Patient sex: F
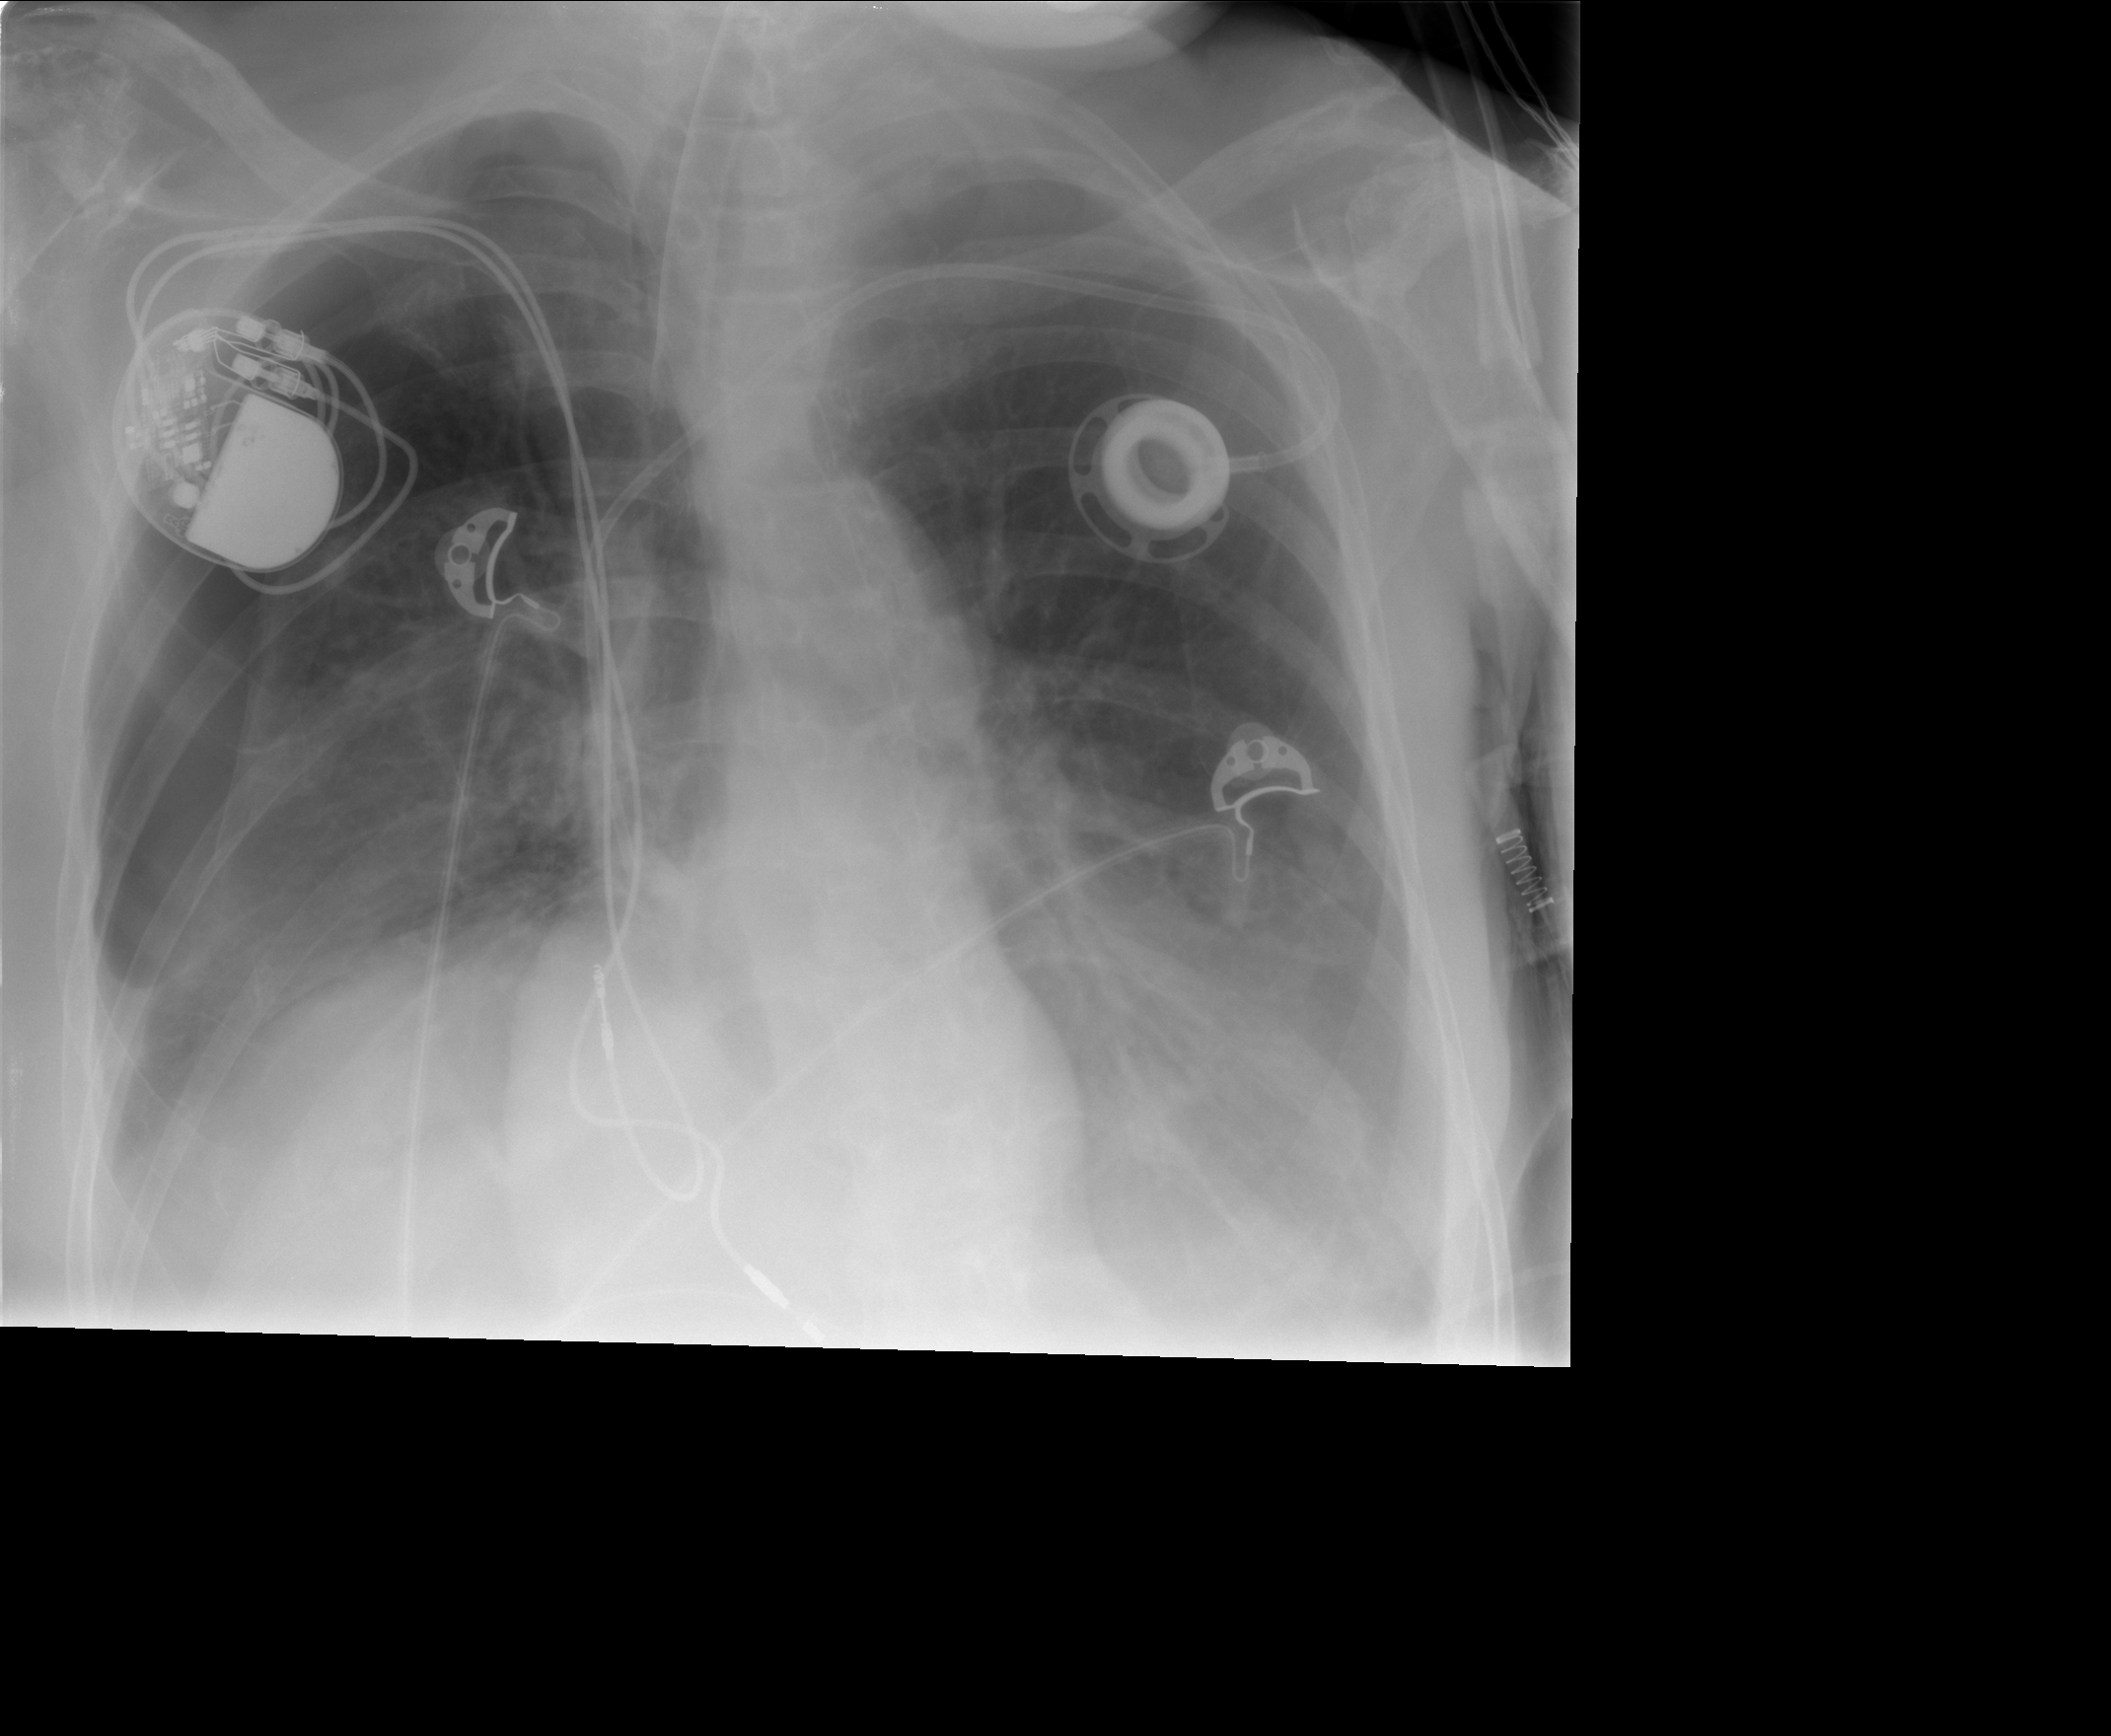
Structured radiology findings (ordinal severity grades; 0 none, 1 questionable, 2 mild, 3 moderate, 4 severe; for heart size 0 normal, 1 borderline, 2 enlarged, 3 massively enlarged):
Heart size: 0
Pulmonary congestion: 2
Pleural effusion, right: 2
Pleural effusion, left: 2
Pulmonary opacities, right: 0
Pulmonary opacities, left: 0
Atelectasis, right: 3
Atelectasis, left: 3